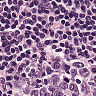
Metastatic tissue present: no